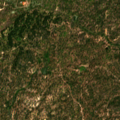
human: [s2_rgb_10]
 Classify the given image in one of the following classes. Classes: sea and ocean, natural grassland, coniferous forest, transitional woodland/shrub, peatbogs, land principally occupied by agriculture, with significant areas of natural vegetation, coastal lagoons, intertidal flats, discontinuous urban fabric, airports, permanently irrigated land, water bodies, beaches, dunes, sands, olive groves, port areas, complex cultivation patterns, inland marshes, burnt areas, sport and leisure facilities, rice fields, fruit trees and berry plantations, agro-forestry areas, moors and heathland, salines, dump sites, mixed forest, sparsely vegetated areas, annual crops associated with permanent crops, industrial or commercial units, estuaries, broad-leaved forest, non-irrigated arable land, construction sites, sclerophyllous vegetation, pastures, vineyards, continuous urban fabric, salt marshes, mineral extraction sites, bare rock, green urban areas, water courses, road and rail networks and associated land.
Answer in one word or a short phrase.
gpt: continuous urban fabric